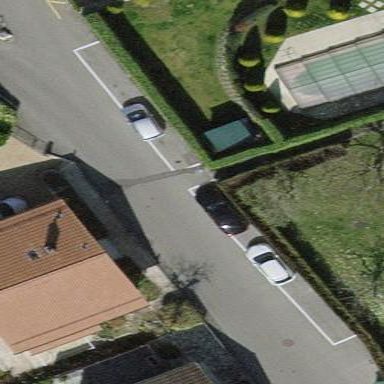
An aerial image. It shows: Parking lane area.